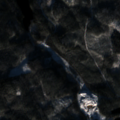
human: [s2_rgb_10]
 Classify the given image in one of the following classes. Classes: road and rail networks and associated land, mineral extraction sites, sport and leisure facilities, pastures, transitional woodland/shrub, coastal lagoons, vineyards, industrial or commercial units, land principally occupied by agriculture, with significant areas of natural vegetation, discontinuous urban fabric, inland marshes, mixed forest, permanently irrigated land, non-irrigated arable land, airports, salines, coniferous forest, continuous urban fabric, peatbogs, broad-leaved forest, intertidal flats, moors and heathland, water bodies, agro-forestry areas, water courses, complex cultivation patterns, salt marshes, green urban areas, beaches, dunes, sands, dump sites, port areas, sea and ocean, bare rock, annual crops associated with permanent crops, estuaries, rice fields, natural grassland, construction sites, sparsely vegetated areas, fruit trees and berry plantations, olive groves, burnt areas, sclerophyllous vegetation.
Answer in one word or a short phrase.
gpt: coniferous forest, mixed forest, transitional woodland/shrub, water bodies